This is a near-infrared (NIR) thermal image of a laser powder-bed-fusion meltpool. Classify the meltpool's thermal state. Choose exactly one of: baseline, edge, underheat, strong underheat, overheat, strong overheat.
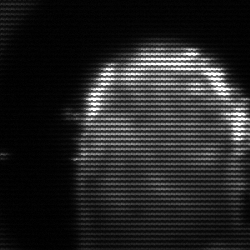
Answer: baseline